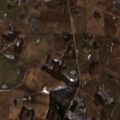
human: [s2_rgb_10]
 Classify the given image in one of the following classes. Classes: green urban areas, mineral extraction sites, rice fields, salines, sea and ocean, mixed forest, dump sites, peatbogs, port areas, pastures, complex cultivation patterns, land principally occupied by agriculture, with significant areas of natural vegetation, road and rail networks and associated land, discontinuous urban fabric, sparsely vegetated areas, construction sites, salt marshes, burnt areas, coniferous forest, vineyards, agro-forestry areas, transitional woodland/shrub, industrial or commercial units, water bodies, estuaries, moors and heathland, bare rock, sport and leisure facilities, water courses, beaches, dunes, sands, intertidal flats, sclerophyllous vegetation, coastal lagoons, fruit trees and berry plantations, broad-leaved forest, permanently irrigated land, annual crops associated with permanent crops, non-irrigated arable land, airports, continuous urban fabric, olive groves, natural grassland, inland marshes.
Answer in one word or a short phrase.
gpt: non-irrigated arable land, pastures, complex cultivation patterns, land principally occupied by agriculture, with significant areas of natural vegetation, mixed forest